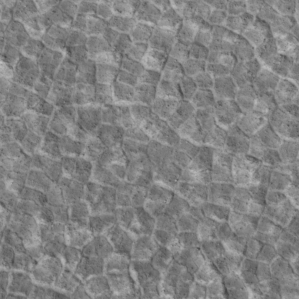
Label: non_frost